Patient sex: F
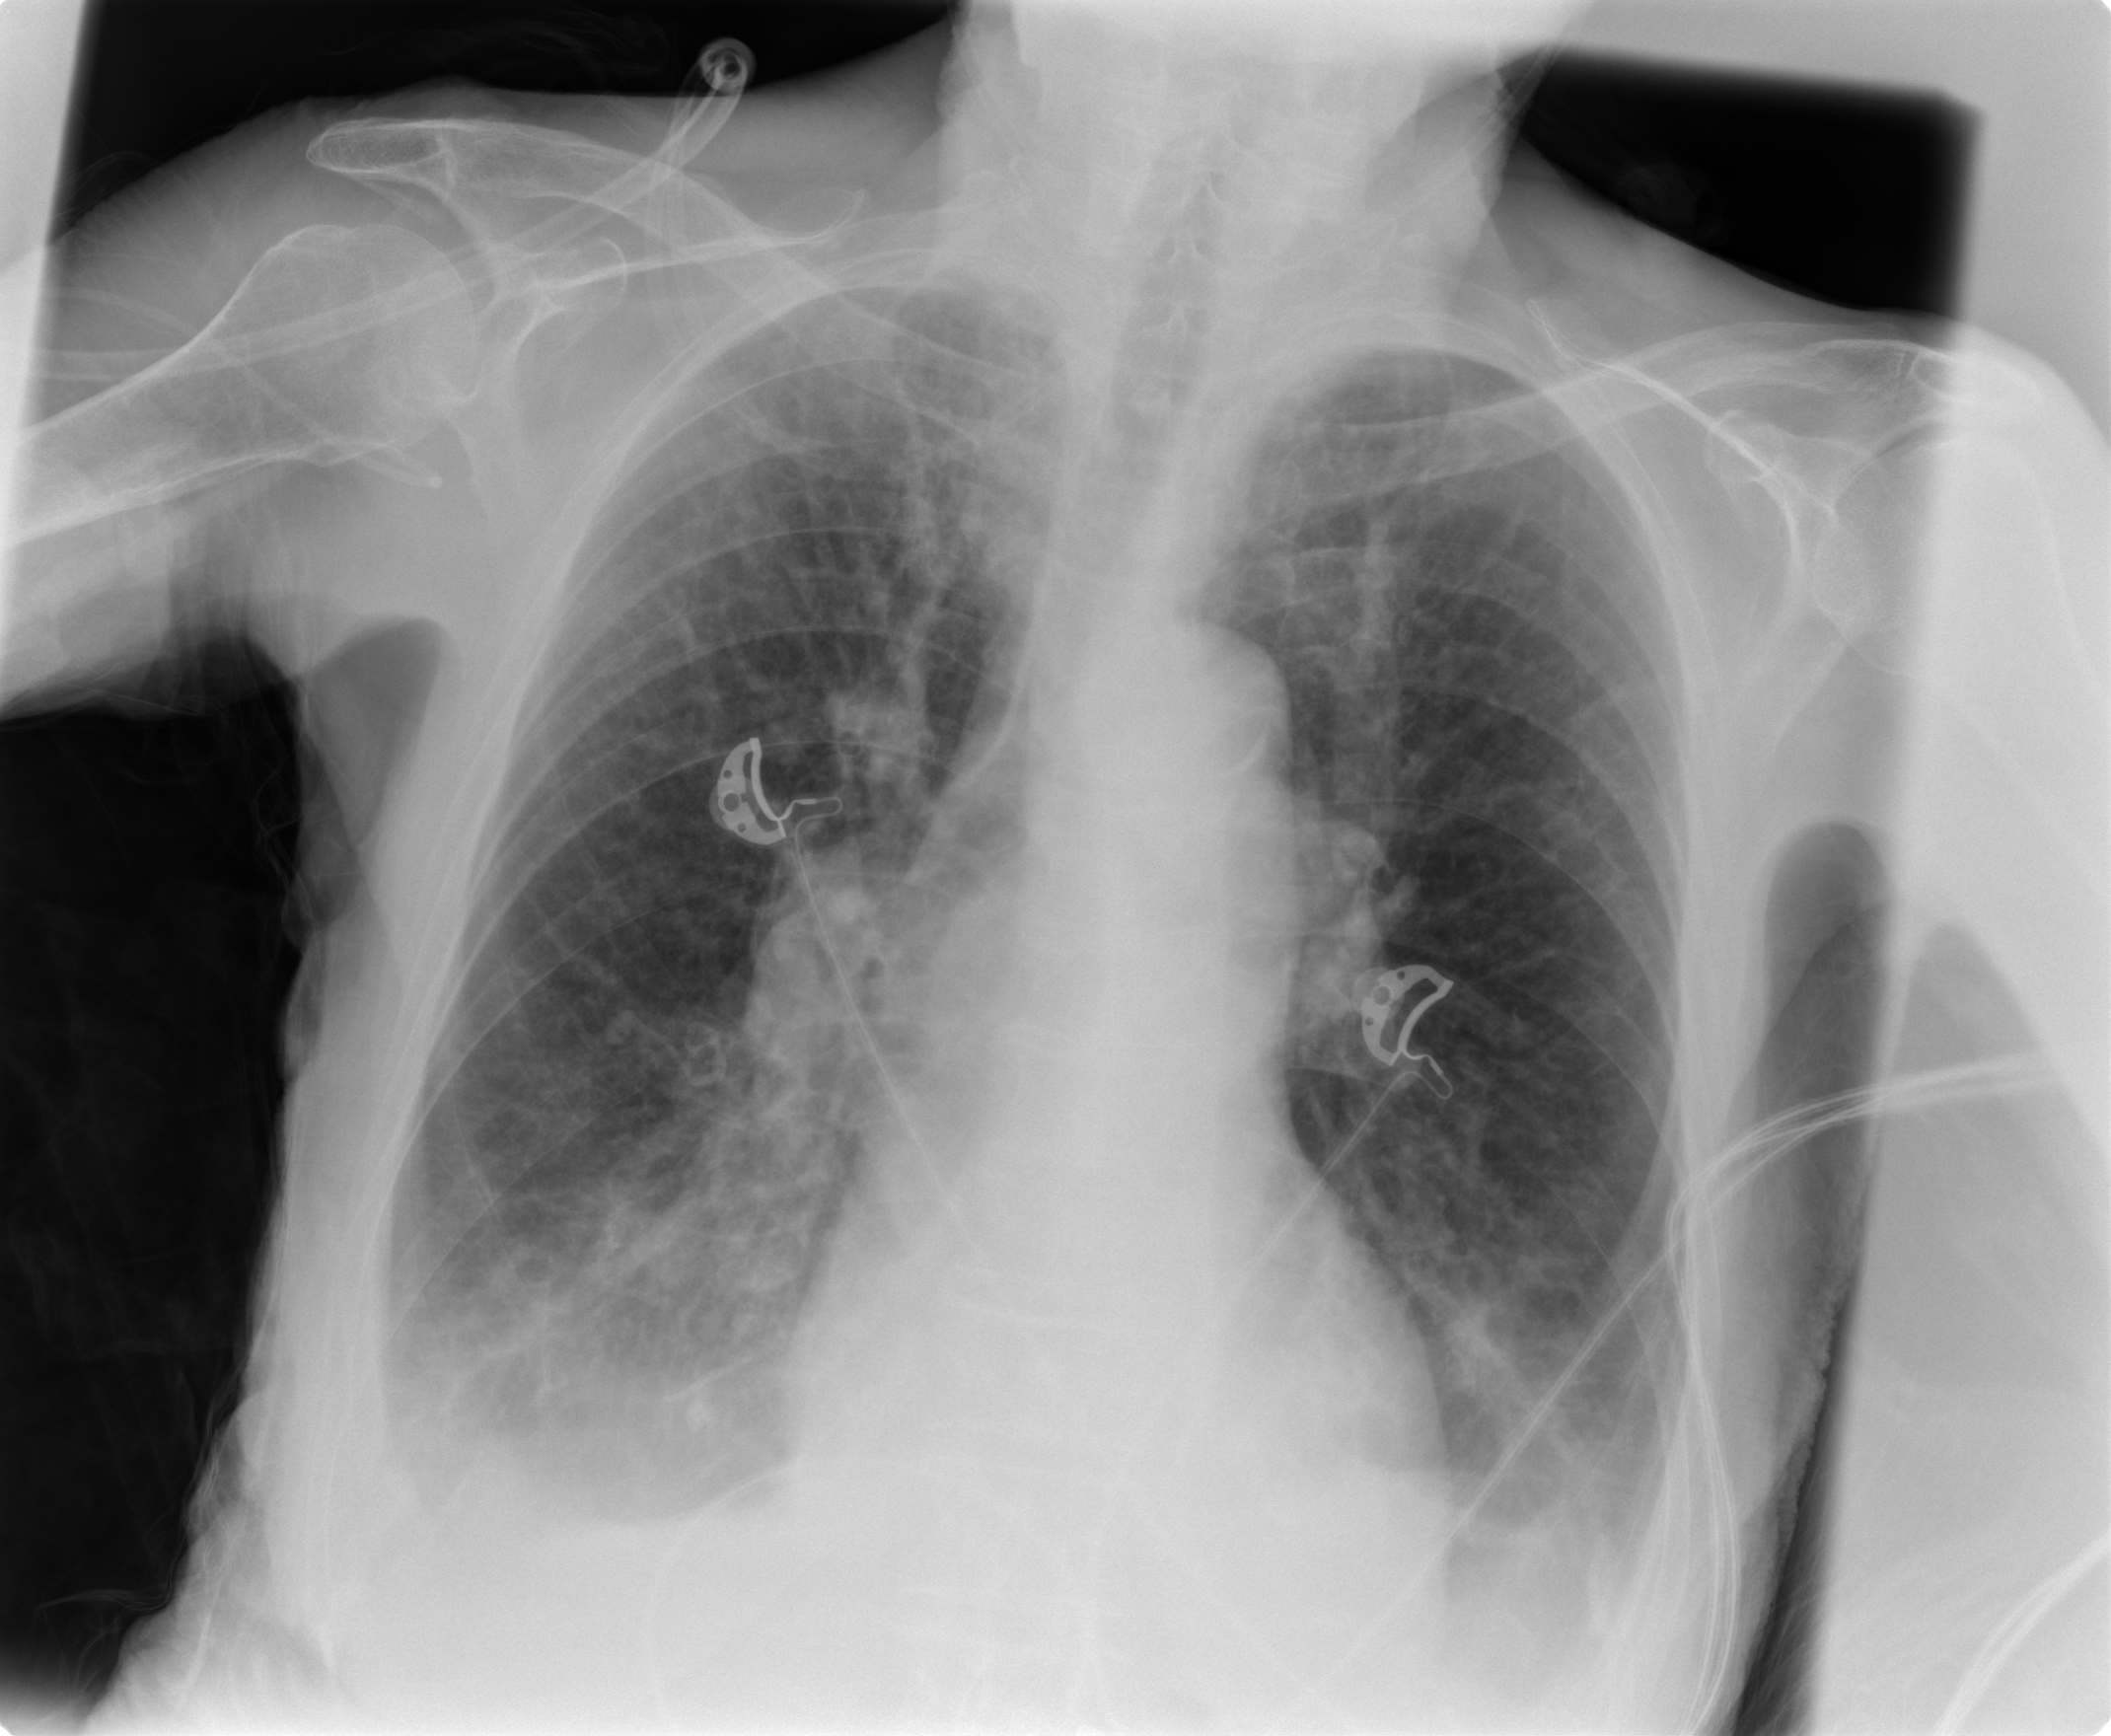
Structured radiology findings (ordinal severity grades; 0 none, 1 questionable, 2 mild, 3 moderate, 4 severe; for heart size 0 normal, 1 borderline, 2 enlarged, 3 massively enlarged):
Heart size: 0
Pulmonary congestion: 2
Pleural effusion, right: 2
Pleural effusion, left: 2
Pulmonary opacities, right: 0
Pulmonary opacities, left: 0
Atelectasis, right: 2
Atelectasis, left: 2